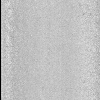
Atmospheric dust classification: dusty